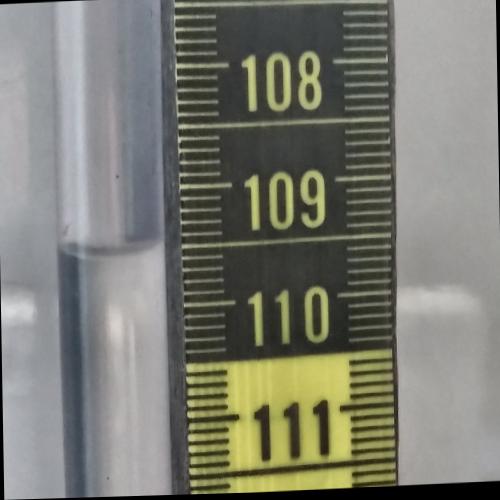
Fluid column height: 109.5 cm